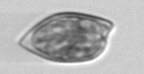
Label: Prorocentrum_dentatum